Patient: sex M, age 76
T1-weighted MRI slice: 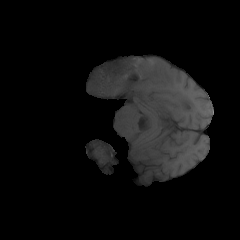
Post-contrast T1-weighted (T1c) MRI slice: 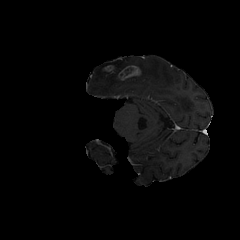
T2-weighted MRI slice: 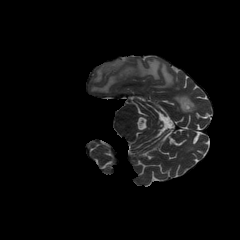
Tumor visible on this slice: yes
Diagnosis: Glioblastoma, IDH-wildtype
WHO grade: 4